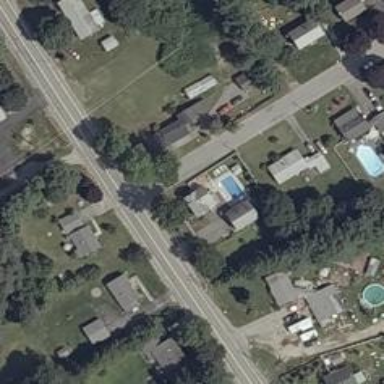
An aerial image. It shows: Residential road.